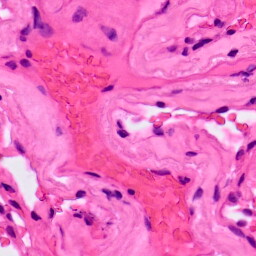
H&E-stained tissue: Lung